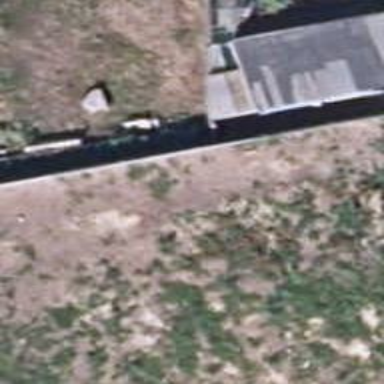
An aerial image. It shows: Fence.